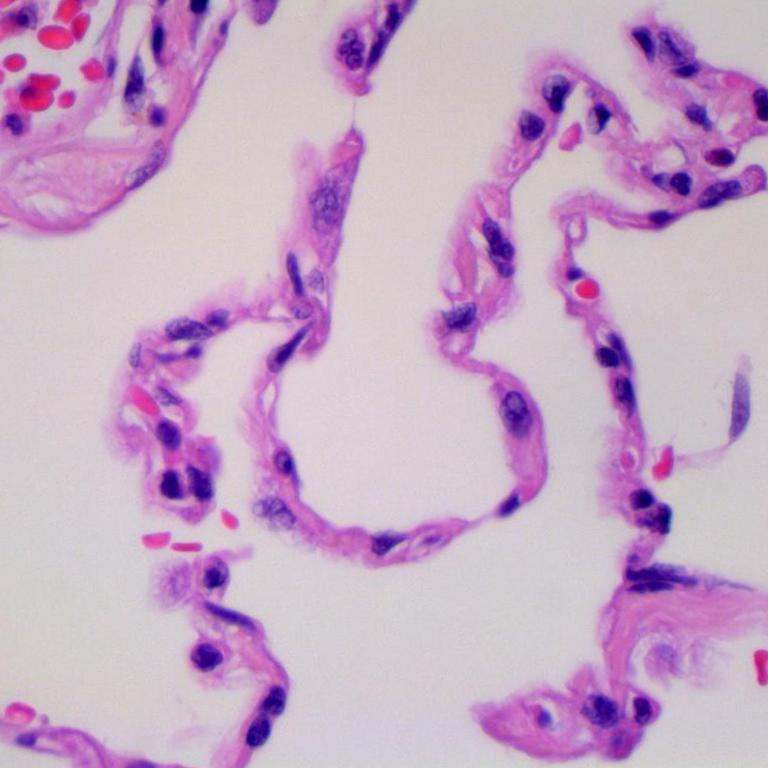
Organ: lung
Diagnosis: benign